Question: i'm using strings in c++ with tabs inside when the word before the tab char is less than 7 letters a normal tab is printed when it's more it prints double tabs can anyone tell me the solution ? i'm using linux and c++ 98

the line that prints
'code'
'''
bool list::search_str(LIST_TYPE &s1 , string &output){
output = "";
if(head ==NULL)
return false;
node * temp = head;
while(temp){
if(strstr(temp->get_data().c_str() , s1.c_str())){
output += temp->get_data() + ":" +" "+"lines "+ temp->get_line_numbers() + "
";
}
temp = temp->get_next();
}
}
'''
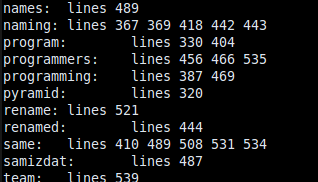
Answer: That's how tabs work: a tab in the output character string moves the output position to the next tab position. It looks like your console is set for 8-character tabs, so you have tab positions at 8, 16, 24, 32, etc. When you print something that's less than 8 characters followed by a tab, the output position moves to the 8th character position. So:
'''
012345678
names: lines 489
'''
when you print something whose length is between 8 and 15 characters followed by a tab, the output position moves to the next tab position, which is at the 16th character position. So:
'''
01234567012345678
program: lines 330 404
'''
If you want to put things in fixed positions you have to use character strings with embedded rather than tabs, or you can use the manipulator 'std::setw(n)' to set the width of the output field to at least 'n' characters.